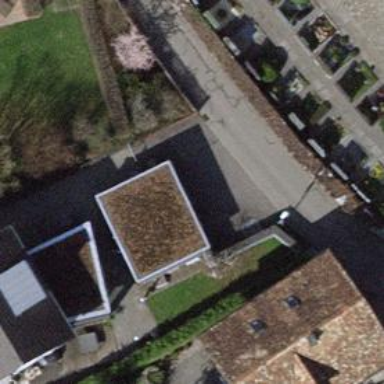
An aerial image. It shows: Flat roofed garages.